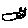
Label: cat